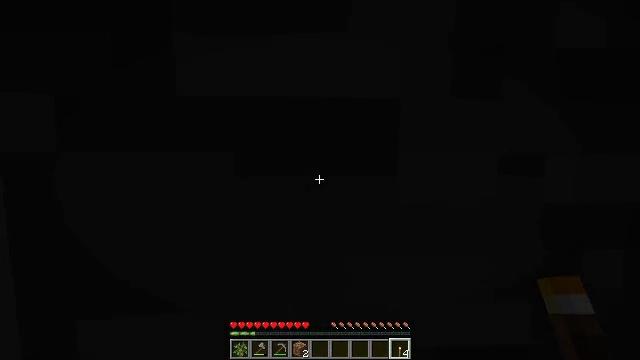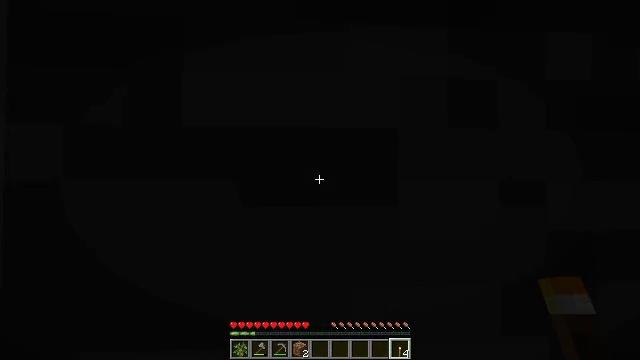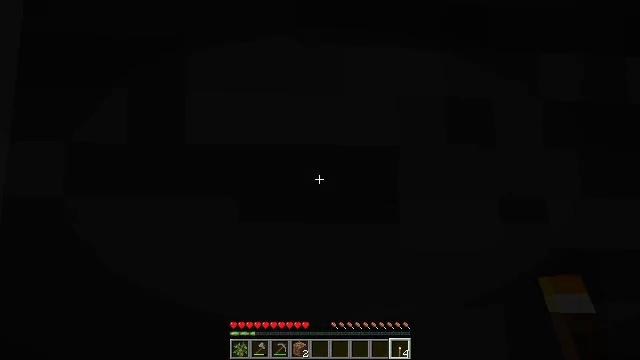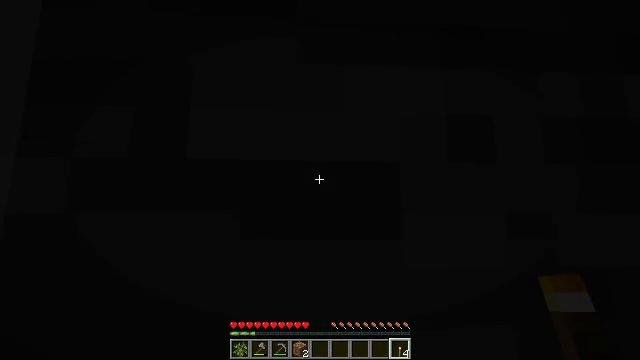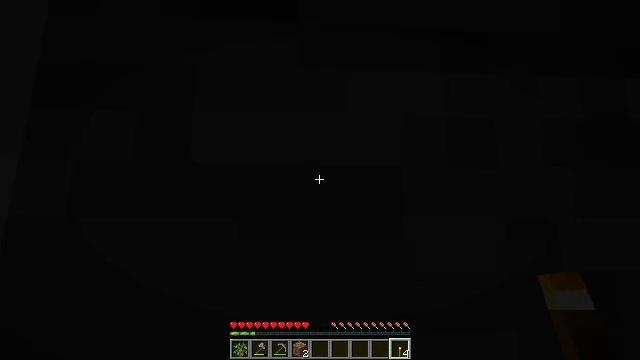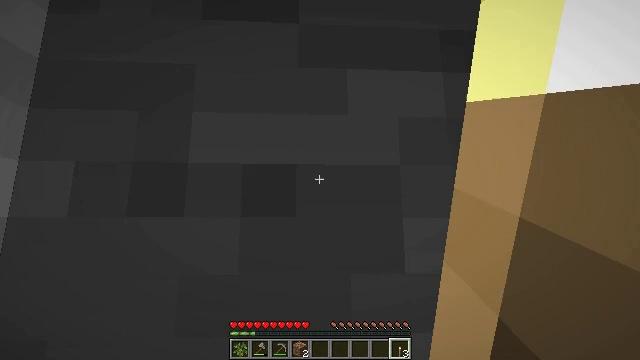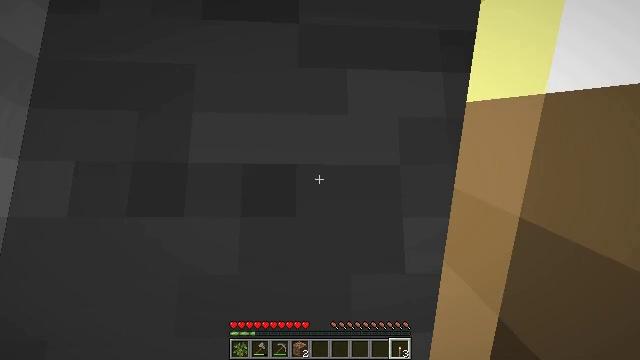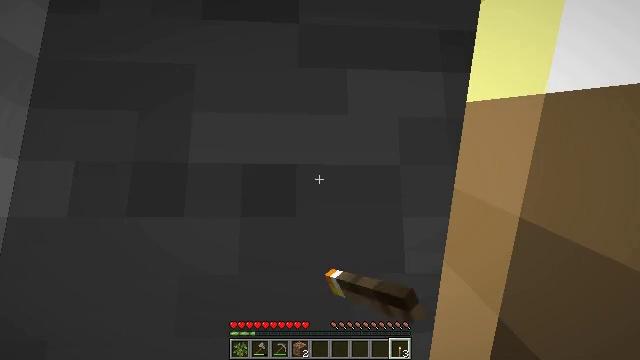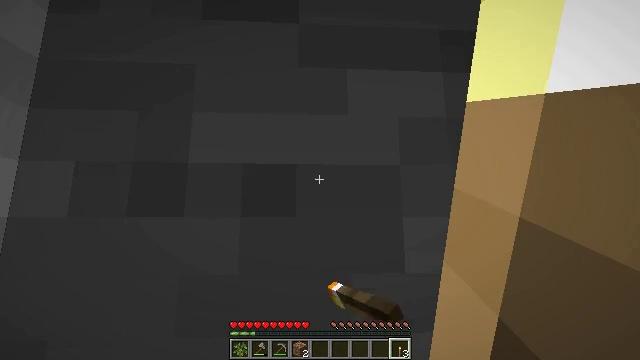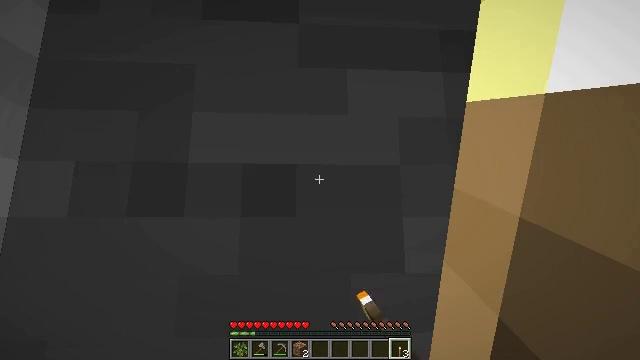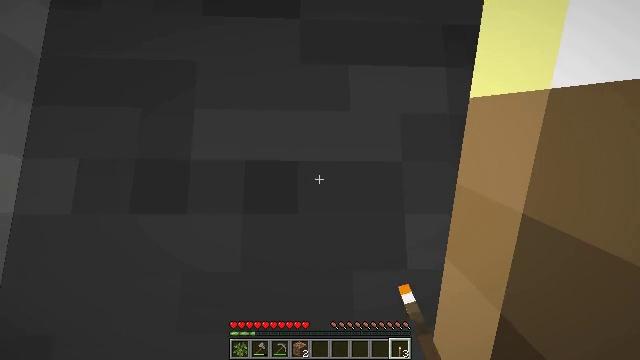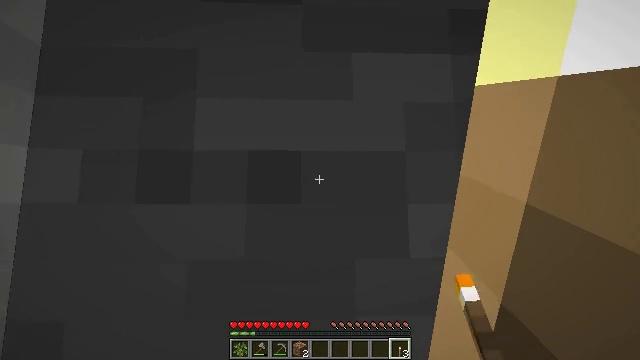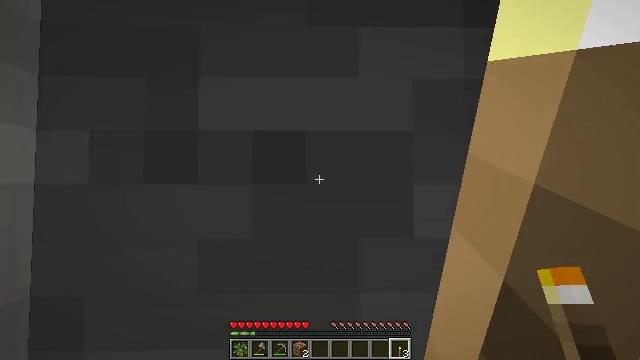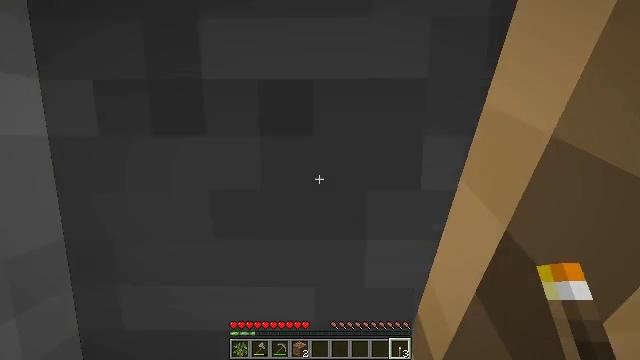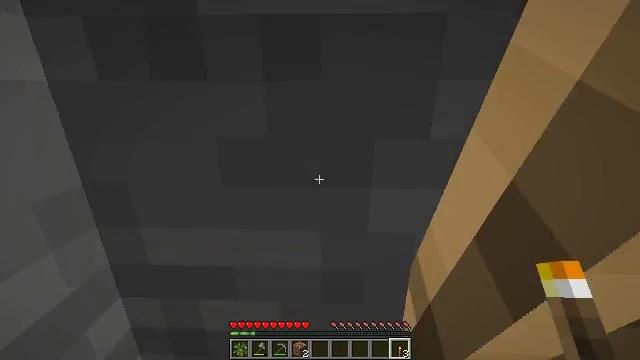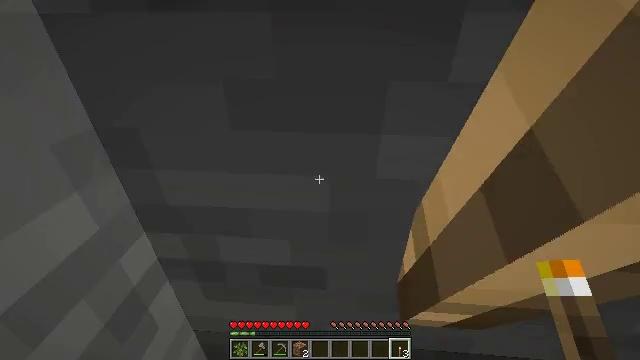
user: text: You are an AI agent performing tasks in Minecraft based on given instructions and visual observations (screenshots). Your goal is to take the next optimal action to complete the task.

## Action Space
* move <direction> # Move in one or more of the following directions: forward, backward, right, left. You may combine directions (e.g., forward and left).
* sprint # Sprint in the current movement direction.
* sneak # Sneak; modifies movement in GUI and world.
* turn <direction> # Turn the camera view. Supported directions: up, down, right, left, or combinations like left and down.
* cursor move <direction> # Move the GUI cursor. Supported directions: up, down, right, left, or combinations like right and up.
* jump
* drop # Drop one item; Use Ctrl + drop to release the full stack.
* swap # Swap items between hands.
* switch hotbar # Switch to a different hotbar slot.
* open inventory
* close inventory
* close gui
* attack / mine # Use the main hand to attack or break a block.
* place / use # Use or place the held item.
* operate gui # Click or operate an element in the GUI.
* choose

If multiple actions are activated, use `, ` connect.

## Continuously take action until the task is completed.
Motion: motion action
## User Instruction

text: Break the wall torch for relocation.
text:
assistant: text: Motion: turn up
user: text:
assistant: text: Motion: turn up
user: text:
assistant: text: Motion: turn up
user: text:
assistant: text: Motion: no_op
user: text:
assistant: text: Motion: use / place
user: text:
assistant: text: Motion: use / place
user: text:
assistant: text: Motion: use / place
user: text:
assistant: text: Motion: no_op
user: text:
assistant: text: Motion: no_op
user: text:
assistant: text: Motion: no_op
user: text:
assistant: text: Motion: turn down
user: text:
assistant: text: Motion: turn left and down
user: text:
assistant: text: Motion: turn left and down
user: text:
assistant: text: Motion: turn left and down
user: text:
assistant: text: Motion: turn left and down
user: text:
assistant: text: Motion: turn left and down
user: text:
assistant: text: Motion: turn left and down
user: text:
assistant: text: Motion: turn down
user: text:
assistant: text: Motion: move back, turn left
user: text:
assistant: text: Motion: move back
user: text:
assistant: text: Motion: move back
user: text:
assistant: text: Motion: move back
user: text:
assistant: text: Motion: move back
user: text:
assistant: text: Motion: move back
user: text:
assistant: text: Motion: move back
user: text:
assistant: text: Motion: move back
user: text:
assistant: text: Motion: move back
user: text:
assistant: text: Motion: move back
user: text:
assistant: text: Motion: move back
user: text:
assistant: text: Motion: move back